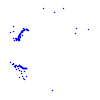
Particle: pion